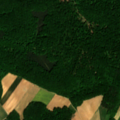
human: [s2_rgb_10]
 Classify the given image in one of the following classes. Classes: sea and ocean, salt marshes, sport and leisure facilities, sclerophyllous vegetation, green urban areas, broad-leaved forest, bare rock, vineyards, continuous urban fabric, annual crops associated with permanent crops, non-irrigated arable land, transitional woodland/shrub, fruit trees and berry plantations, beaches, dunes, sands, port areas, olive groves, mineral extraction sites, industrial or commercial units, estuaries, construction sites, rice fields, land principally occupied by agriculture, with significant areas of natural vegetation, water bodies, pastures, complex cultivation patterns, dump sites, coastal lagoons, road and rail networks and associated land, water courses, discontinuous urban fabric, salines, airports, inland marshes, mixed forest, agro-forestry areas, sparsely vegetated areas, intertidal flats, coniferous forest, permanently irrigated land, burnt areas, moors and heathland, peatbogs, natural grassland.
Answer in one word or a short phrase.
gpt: non-irrigated arable land, complex cultivation patterns, broad-leaved forest, mixed forest